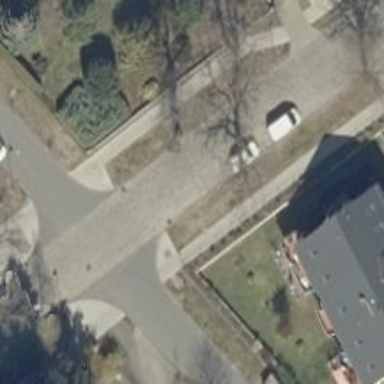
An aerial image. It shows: Unmarked crossing on the road.